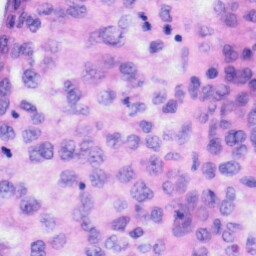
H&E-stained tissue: Liver